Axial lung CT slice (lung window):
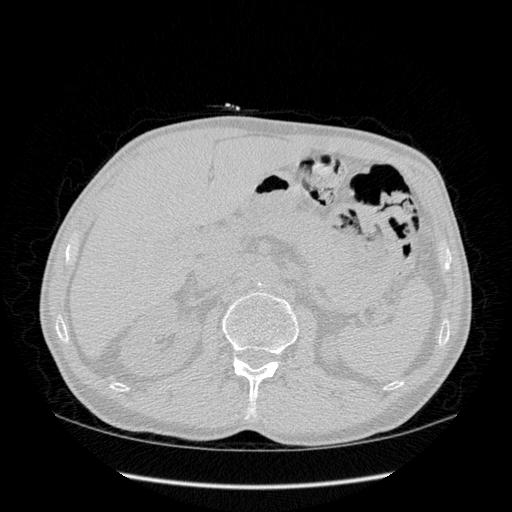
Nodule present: no